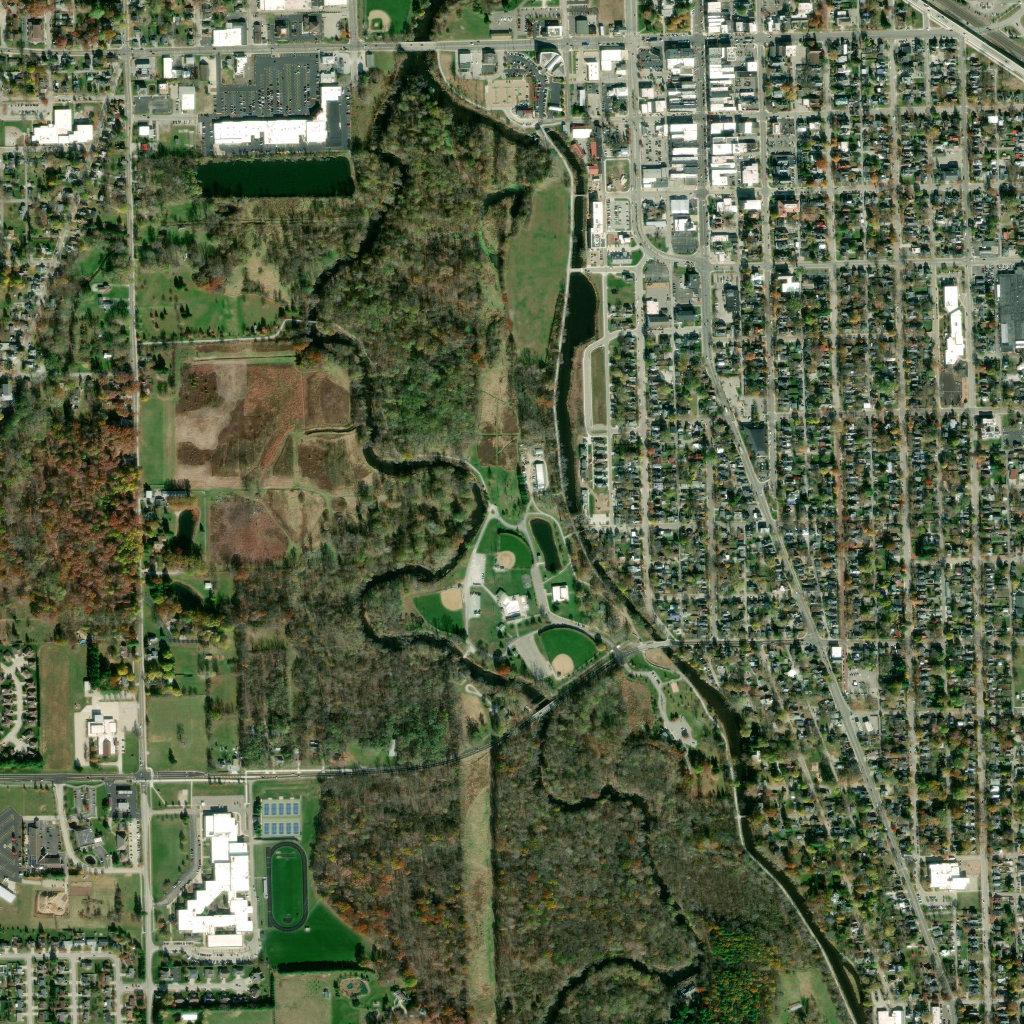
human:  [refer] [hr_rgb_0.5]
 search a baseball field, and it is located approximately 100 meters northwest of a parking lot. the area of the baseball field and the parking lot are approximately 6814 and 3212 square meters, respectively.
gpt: <box>[[40, 57, 45, 62, 0]]</box>